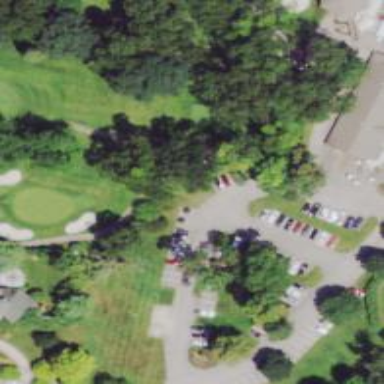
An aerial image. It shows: Path used for both walking and golf.